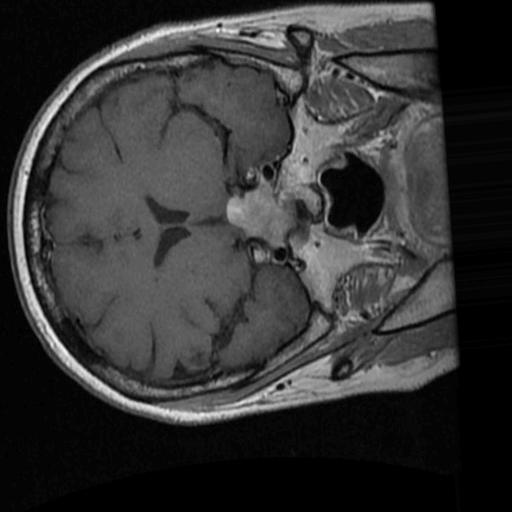
Label: brain_tumor